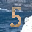
Label: 5